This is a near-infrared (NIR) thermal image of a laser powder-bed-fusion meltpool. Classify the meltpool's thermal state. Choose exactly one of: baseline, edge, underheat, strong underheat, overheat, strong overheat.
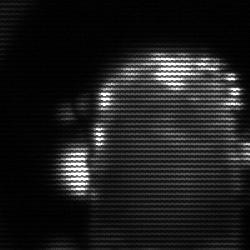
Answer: baseline